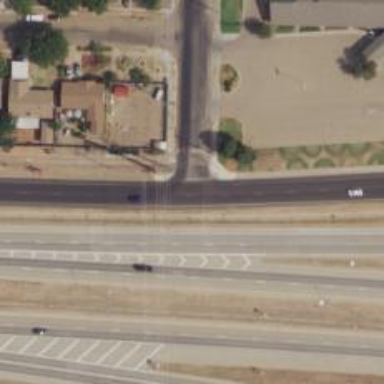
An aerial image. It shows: Secondary road with frontage road alongside.